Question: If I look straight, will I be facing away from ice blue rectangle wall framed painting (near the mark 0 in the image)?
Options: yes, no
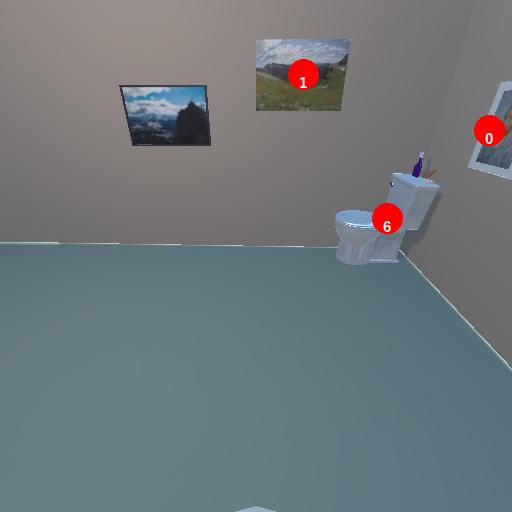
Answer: yes